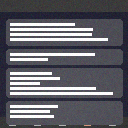
Screen state: on